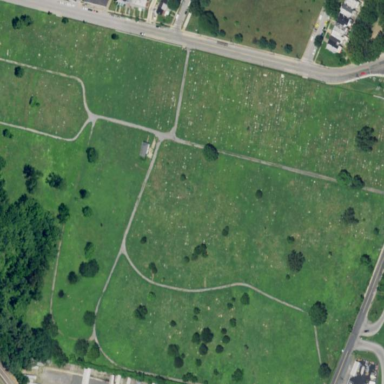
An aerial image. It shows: Cemetery.